Question:
I'm trying to make a more and less button. When I click more everything works but the spacing is messed up! And why isn't the more button next to the last work?
HTML:
'''
<div id="s" class="popu"><img class="tri" src="img/whtri.png"/>
<div class="textb"><center style="font-size:15px;">Item Title</center>
<span style="font-size:13px;">Description this is an item that is very good and i like it very much<span class="eew">tion this is an item that is very good and i like it very much Descr this is an item that is very good and i like it very much Desc this is an item that is very good and i like it very much ption this is an item</span><span class="highl">More...</span>
</span>
<br/>
<div class="wid">
</div>
</div>
'''
CSS:
'''
.highl{
color:#6495ED;
text-decoration:underline
}
.textb{
padding-left: 5px;
}
'''
JQUERY:
'''
$('body').on('click', '.highl', function(){
$(".eew").show(200);
'''
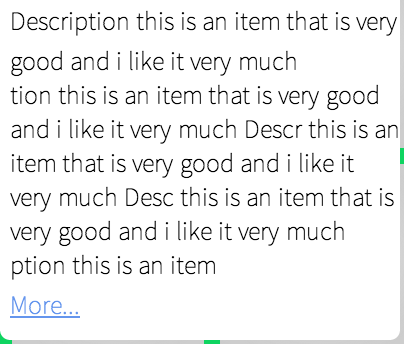
Answer: the '.show(200)' function toggles the 'display' property to 'block' so the "more" item is displayed on an new line.
You should use this jquery :
'''
$('body').on('click', '.highl', function(){
$(".eew").css("display", "inline");
});
'''
<URL>